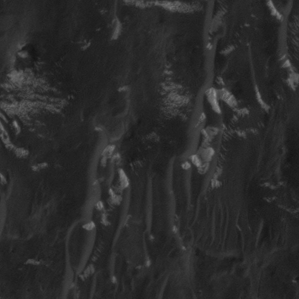
Label: frost